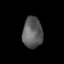
Tissue: prostate
Cell type: T cells
Senescence score: 0.2737
Nuclear area (px): 603
Mean DAPI intensity: 92.728